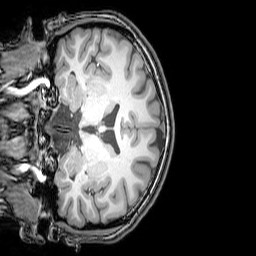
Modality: T1w
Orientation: coronal
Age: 20
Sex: female
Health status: healthy
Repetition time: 0.081 s
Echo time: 0.037 s